Field crop: maize
Growth stage: 2
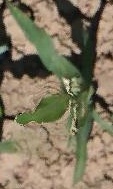
Species: maize